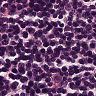
Metastatic tissue present: no